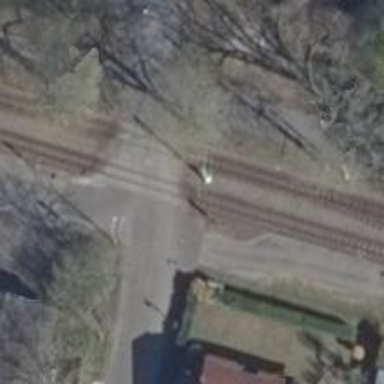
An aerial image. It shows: Level crossing along the railway.